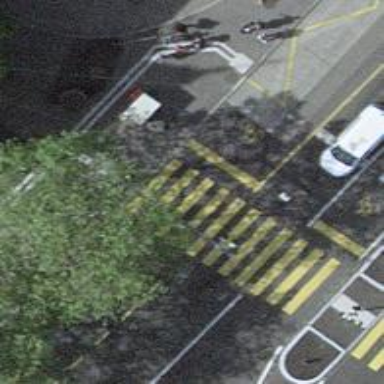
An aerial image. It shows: Kerb barrier.